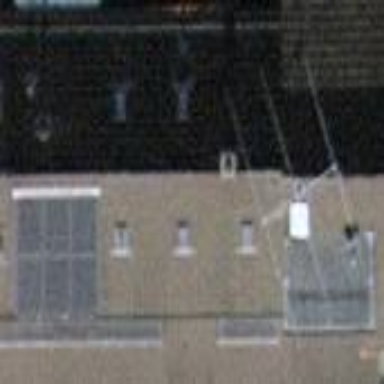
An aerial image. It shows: Part of building.